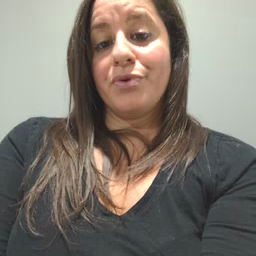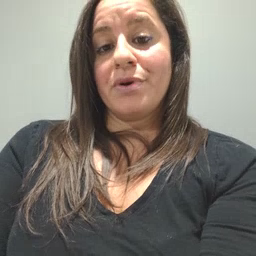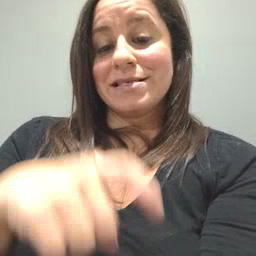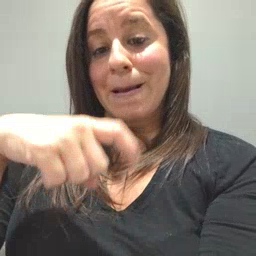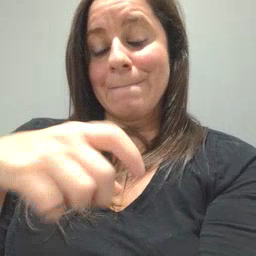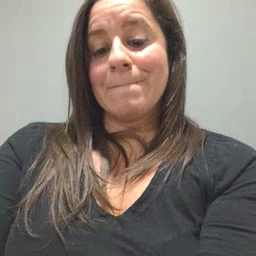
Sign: time